Field crop: tomato
Growth stage: 1
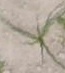
Species: cyperus